Field crop: maize
Growth stage: 2
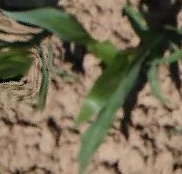
Species: maize